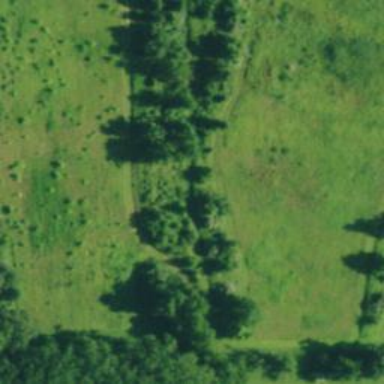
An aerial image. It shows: Bridleway.